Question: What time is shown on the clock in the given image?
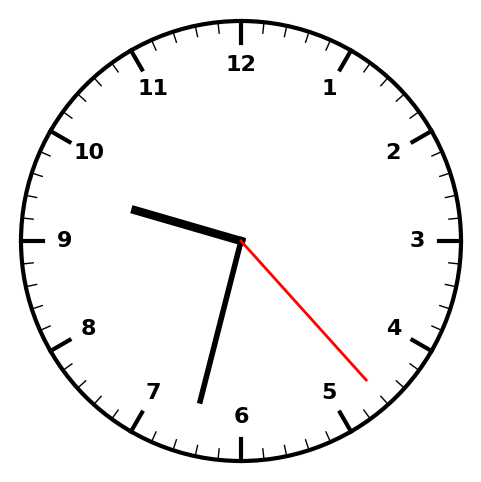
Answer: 09:32:23